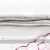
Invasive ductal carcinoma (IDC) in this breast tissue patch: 0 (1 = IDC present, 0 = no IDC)